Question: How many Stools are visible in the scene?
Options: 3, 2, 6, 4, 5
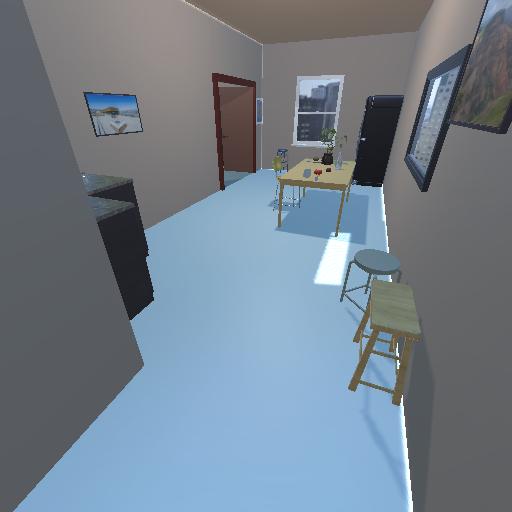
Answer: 3